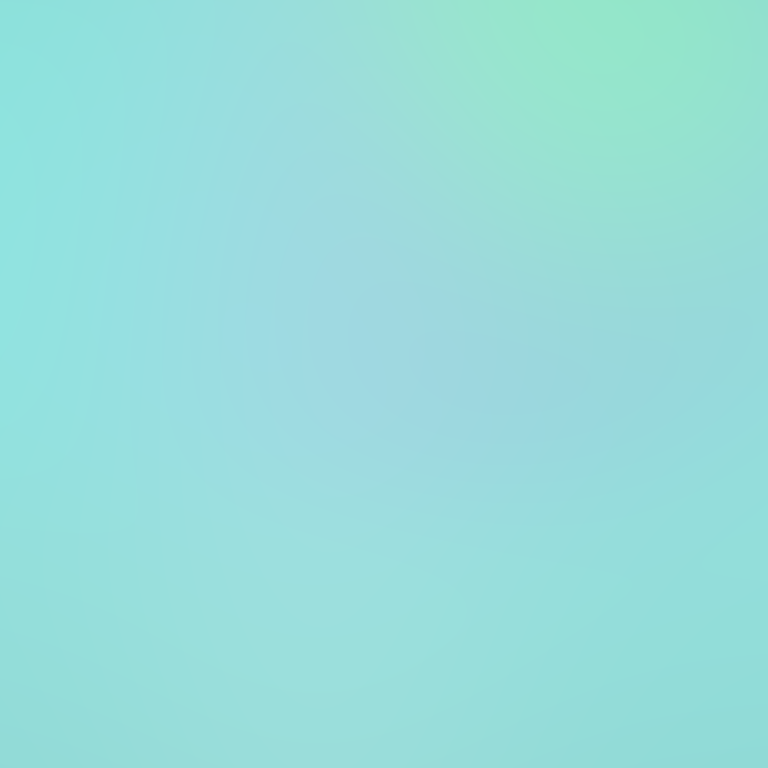
Abstract light effect, smooth gradient from soft teal to gentle mint, calm atmosphere, diffuse light, no room, no furniture, no objects.